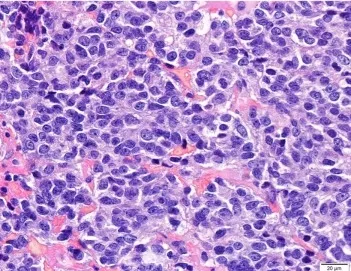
Histology of a prolactin-producing pituitary tumor. Tumor with diffuse growth pattern of cells with elongated nuclei and inconspicuous nucleoli and moderate amount of slightly acidophilic cytoplasm [(A):HE 400x.
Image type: pathology (h&e)